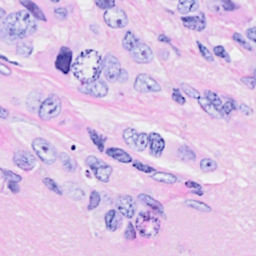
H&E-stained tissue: Breast